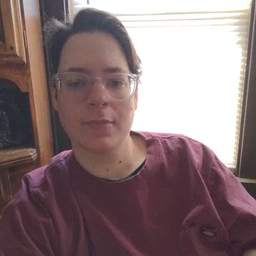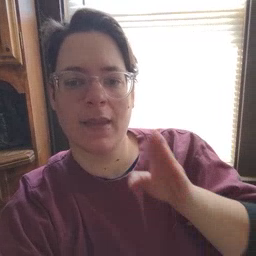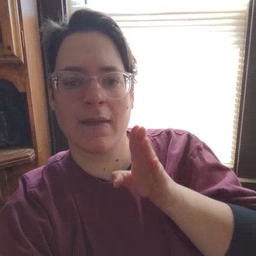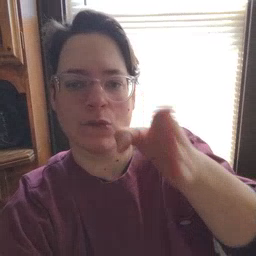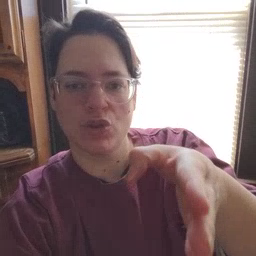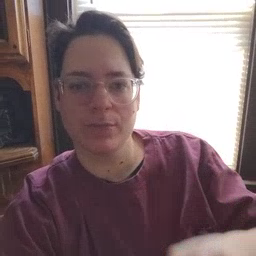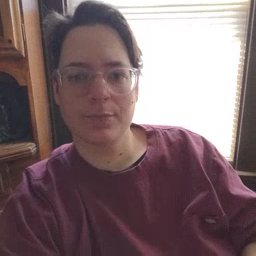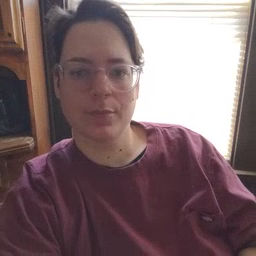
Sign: after